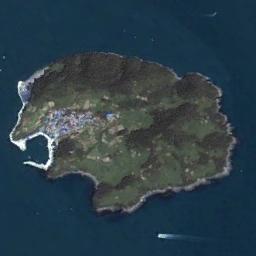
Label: island